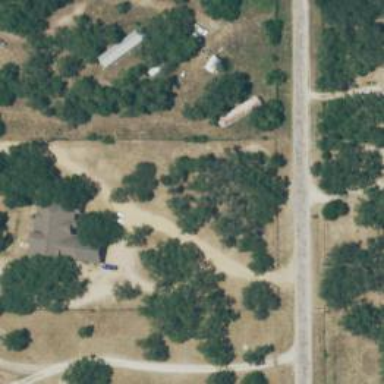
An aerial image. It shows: Driveway leading to service road.